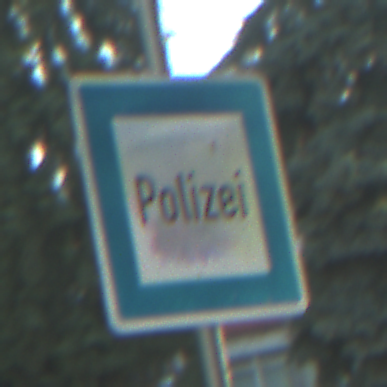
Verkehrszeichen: Polizei
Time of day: SunriseSunset
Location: Outdoor (Suburban)
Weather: PartlyCloudy
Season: NotSpecified
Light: Natural